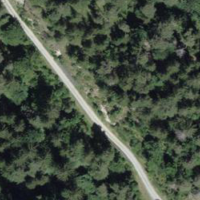
EUNIS habitat code: 41
Species observed at this site:
Clematis vitalba